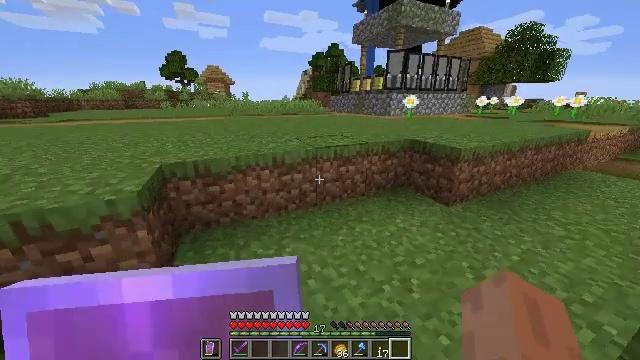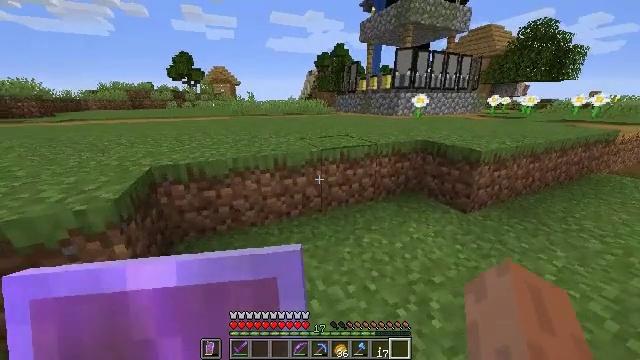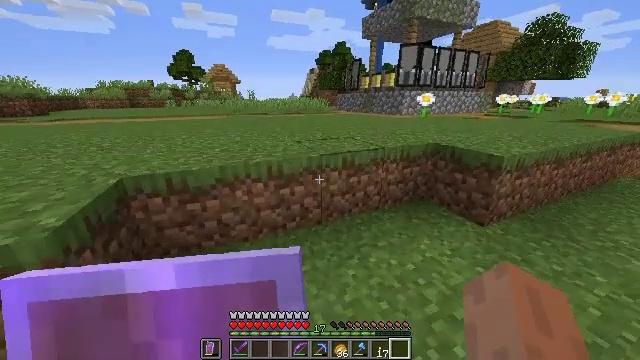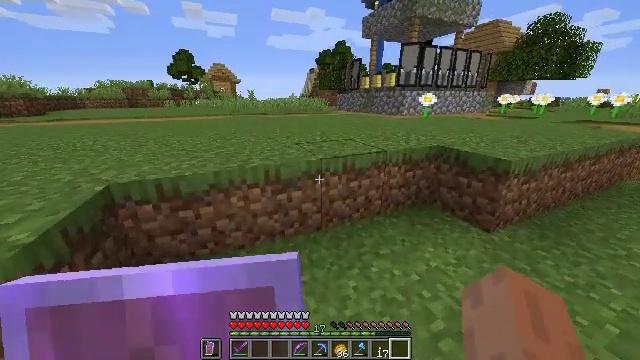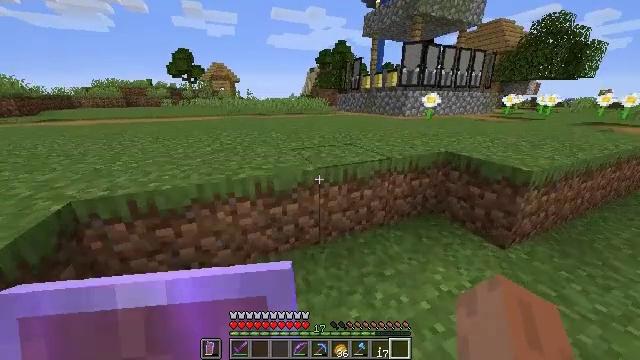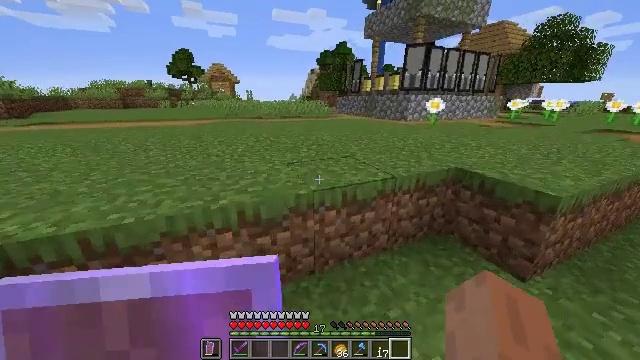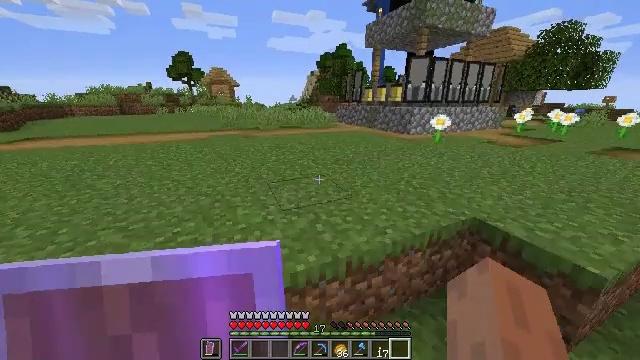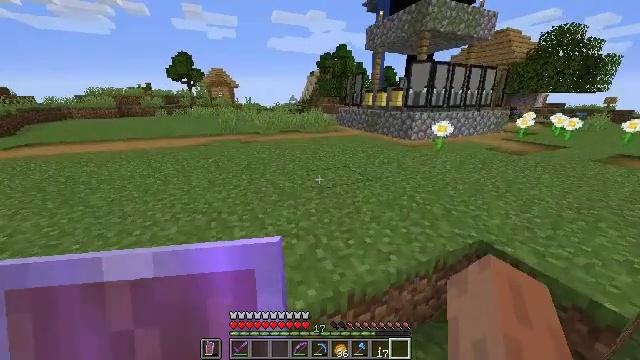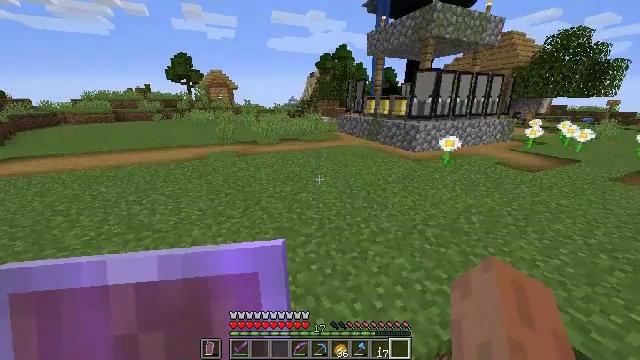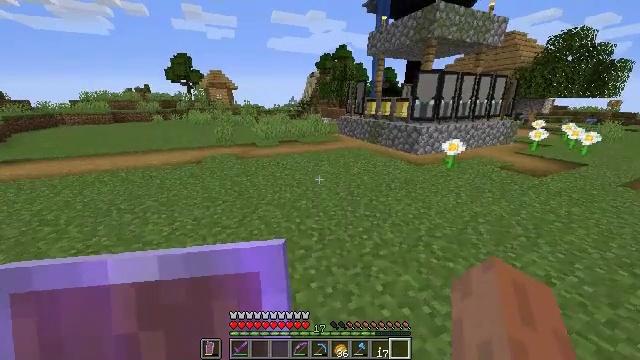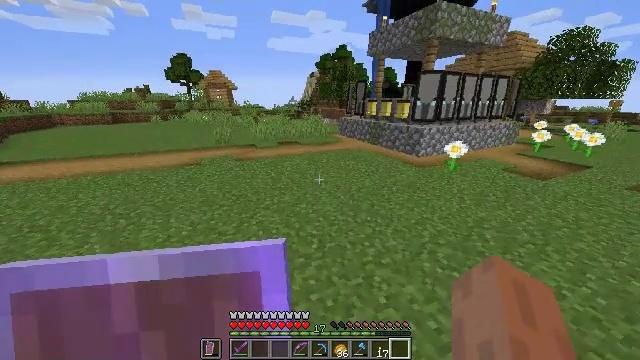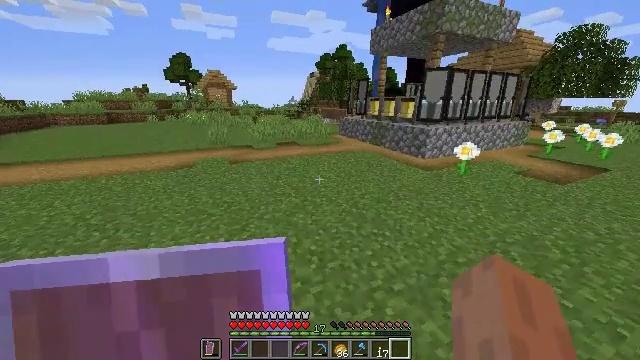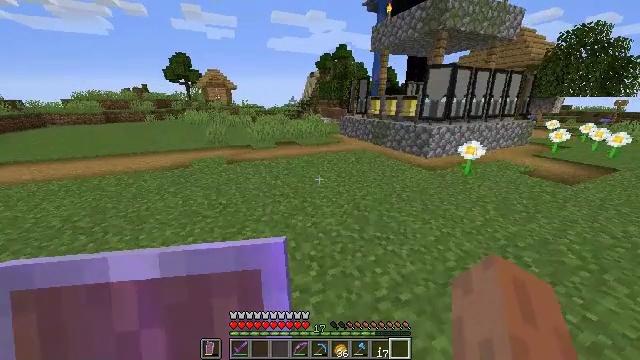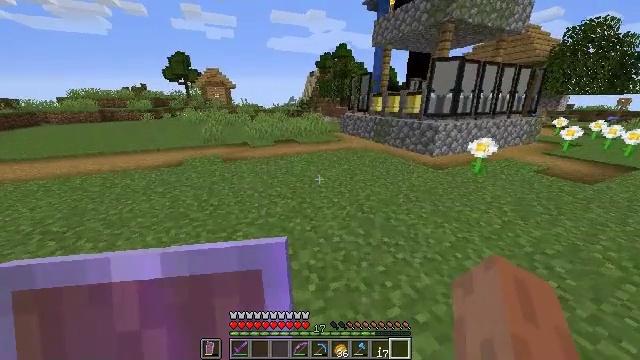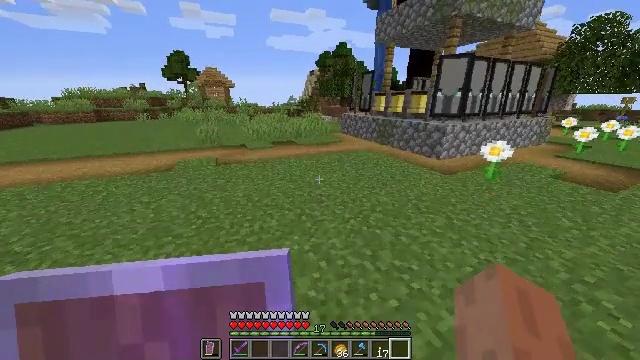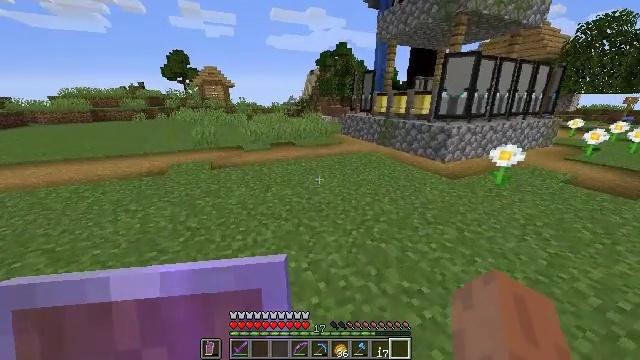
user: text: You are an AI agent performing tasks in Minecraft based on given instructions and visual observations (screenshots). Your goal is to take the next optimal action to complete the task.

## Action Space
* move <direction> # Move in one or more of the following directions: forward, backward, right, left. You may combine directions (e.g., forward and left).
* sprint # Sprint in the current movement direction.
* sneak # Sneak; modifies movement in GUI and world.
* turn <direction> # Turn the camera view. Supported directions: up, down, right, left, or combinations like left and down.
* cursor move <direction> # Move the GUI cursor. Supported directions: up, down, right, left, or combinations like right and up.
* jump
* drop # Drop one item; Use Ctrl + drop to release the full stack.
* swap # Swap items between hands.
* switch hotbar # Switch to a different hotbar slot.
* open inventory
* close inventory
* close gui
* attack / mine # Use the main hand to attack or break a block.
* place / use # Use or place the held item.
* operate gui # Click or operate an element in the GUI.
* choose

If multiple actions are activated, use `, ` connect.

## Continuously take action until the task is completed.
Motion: motion action
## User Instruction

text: Collect the white banner for decoration.
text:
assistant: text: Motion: move forward, turn left
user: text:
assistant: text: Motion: move forward
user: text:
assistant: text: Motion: move forward
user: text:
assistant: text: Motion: move forward
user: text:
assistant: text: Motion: move forward, jump
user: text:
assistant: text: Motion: move forward, jump
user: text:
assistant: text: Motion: move forward, jump
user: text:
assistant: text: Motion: move forward, jump
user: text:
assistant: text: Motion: move forward, jump
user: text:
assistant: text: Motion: move forward, jump
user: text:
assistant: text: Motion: move forward
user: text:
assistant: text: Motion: move forward
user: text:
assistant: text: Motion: move forward
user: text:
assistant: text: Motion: move forward
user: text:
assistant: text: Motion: move forward
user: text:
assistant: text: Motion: move forward
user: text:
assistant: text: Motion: move forward
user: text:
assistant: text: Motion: move forward, jump
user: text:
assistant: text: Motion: move forward, jump
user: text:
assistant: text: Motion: move forward, jump
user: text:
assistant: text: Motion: move forward, jump
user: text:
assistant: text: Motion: move forward, jump
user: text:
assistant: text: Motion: move forward
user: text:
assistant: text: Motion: move forward
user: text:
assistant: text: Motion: move forward
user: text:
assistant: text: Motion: move forward
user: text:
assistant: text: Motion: move forward
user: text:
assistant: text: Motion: move forward
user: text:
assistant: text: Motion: move forward
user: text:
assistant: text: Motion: move forward